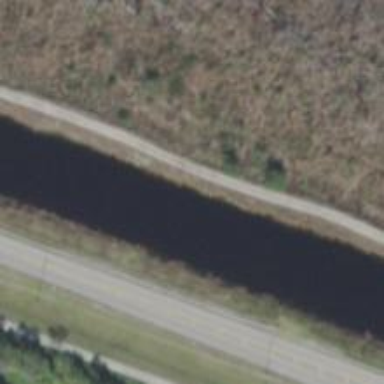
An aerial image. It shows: Culvert tunnel.